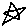
Label: star